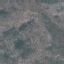
Land use / land cover: HerbaceousVegetation